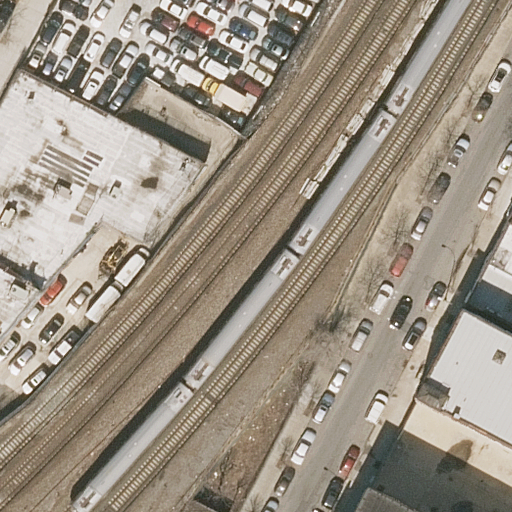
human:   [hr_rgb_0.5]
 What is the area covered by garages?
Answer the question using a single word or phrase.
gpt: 0m2

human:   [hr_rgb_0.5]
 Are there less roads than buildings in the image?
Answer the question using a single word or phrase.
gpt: yes

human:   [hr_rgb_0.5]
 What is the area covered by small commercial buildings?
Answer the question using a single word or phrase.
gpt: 0m2

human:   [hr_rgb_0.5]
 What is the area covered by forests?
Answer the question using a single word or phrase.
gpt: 0m2

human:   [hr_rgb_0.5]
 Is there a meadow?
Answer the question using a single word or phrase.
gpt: no

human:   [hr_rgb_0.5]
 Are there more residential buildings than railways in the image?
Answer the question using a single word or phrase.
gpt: yes

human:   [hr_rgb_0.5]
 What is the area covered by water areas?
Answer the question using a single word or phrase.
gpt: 0m2

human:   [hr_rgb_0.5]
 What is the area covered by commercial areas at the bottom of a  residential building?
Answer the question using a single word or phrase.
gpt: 0m2

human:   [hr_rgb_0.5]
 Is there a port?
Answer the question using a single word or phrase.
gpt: no

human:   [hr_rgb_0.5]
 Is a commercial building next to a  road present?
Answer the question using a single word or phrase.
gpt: no

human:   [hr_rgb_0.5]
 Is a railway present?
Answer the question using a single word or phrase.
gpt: no

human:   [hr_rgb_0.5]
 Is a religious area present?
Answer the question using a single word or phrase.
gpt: no

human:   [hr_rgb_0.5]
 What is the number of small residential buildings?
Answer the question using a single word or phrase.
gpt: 1

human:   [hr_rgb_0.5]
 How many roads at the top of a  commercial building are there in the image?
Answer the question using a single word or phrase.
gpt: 0

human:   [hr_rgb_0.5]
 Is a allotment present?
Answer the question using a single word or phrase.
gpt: no

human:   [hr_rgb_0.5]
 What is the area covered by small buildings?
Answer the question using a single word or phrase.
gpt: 77m2

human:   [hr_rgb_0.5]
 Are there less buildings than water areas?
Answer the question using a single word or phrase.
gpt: no

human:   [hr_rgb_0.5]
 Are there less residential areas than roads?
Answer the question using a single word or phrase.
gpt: yes

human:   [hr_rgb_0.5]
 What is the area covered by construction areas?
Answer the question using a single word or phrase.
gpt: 0m2

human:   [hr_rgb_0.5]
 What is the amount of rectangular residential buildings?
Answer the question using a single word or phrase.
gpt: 3

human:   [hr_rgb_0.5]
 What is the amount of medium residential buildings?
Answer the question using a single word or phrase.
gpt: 0

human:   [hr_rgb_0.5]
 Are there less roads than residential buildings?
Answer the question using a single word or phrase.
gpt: yes

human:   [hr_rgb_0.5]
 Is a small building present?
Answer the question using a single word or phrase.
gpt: yes

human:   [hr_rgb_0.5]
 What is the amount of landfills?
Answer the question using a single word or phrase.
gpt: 0

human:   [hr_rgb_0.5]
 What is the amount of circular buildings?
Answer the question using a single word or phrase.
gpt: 0

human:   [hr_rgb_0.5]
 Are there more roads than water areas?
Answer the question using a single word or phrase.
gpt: yes

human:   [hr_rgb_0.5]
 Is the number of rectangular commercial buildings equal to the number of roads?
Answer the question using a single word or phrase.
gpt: no

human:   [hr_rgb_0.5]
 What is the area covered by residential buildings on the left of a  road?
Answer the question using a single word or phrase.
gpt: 1106m2

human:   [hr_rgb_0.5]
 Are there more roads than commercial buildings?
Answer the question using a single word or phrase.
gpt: yes

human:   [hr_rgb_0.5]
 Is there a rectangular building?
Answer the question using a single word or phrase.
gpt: yes

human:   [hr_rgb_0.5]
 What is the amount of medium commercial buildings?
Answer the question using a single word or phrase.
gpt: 0

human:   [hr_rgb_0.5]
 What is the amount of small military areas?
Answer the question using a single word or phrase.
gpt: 0

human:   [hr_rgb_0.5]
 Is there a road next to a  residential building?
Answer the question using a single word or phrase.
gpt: yes

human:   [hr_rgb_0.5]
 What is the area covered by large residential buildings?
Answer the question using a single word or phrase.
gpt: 3456m2

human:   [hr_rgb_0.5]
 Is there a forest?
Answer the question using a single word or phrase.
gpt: no

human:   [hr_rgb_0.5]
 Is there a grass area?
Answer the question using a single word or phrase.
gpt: no